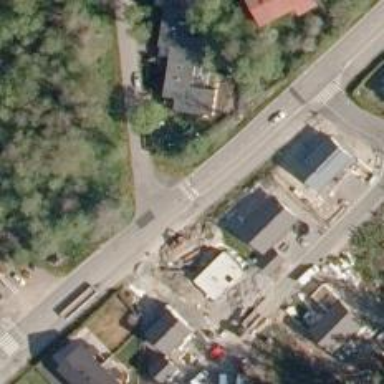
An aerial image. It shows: Uncontrolled crossing on the road.